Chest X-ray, PA view. Patient: 68 years old, sex M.
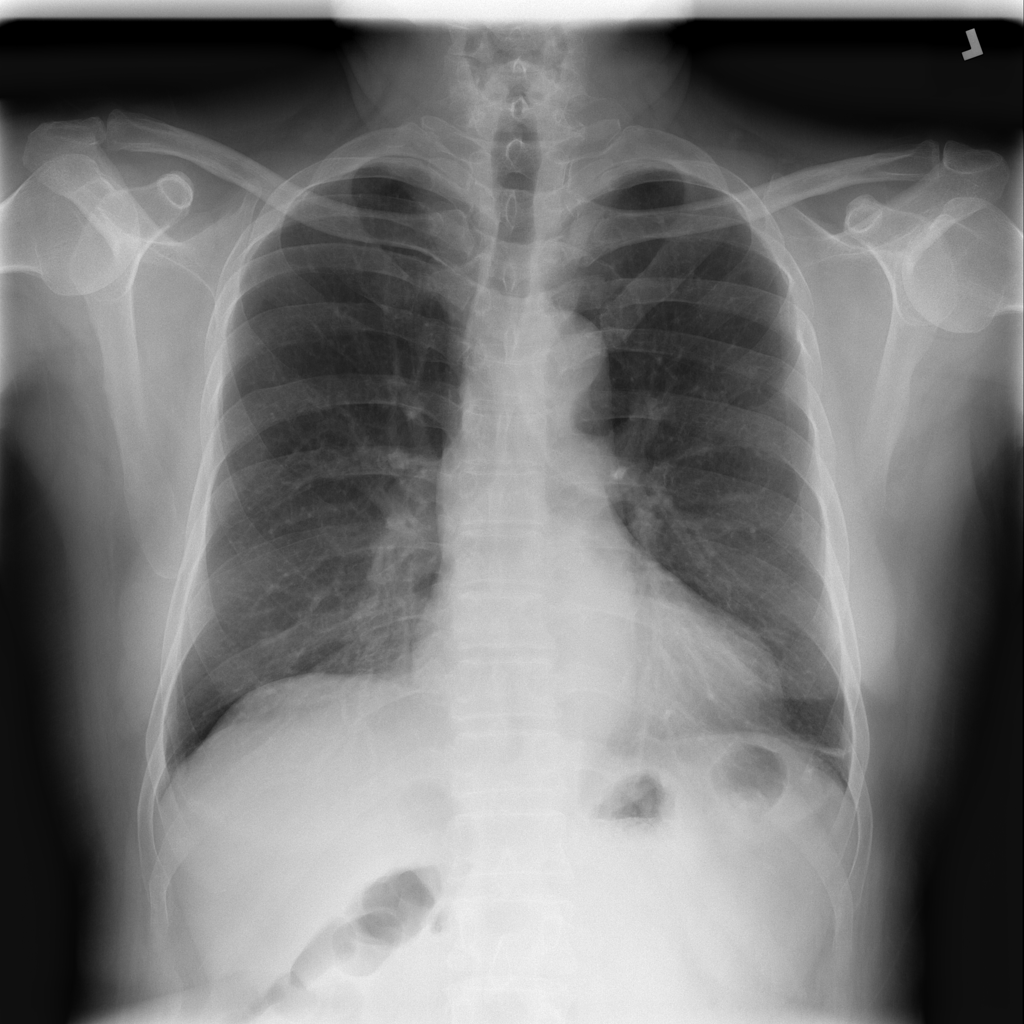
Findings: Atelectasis